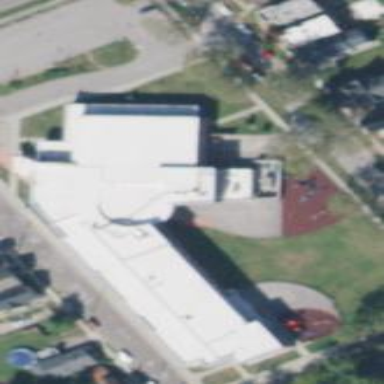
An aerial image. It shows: Elementary School.